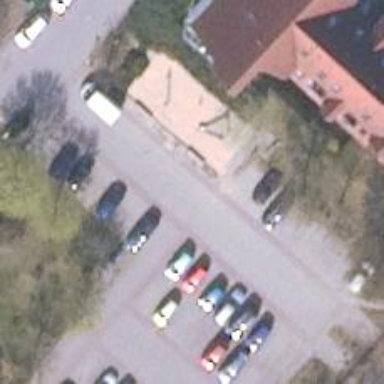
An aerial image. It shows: Parking aisle designated as service road.